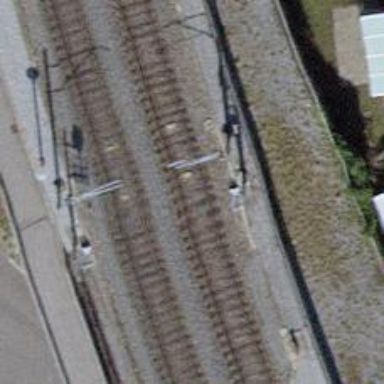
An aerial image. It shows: Railway signal.